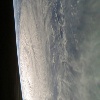
Label: cloud